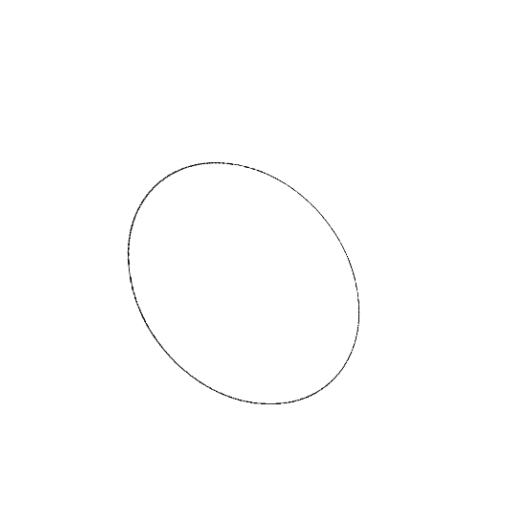
Crossing number: 0